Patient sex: M
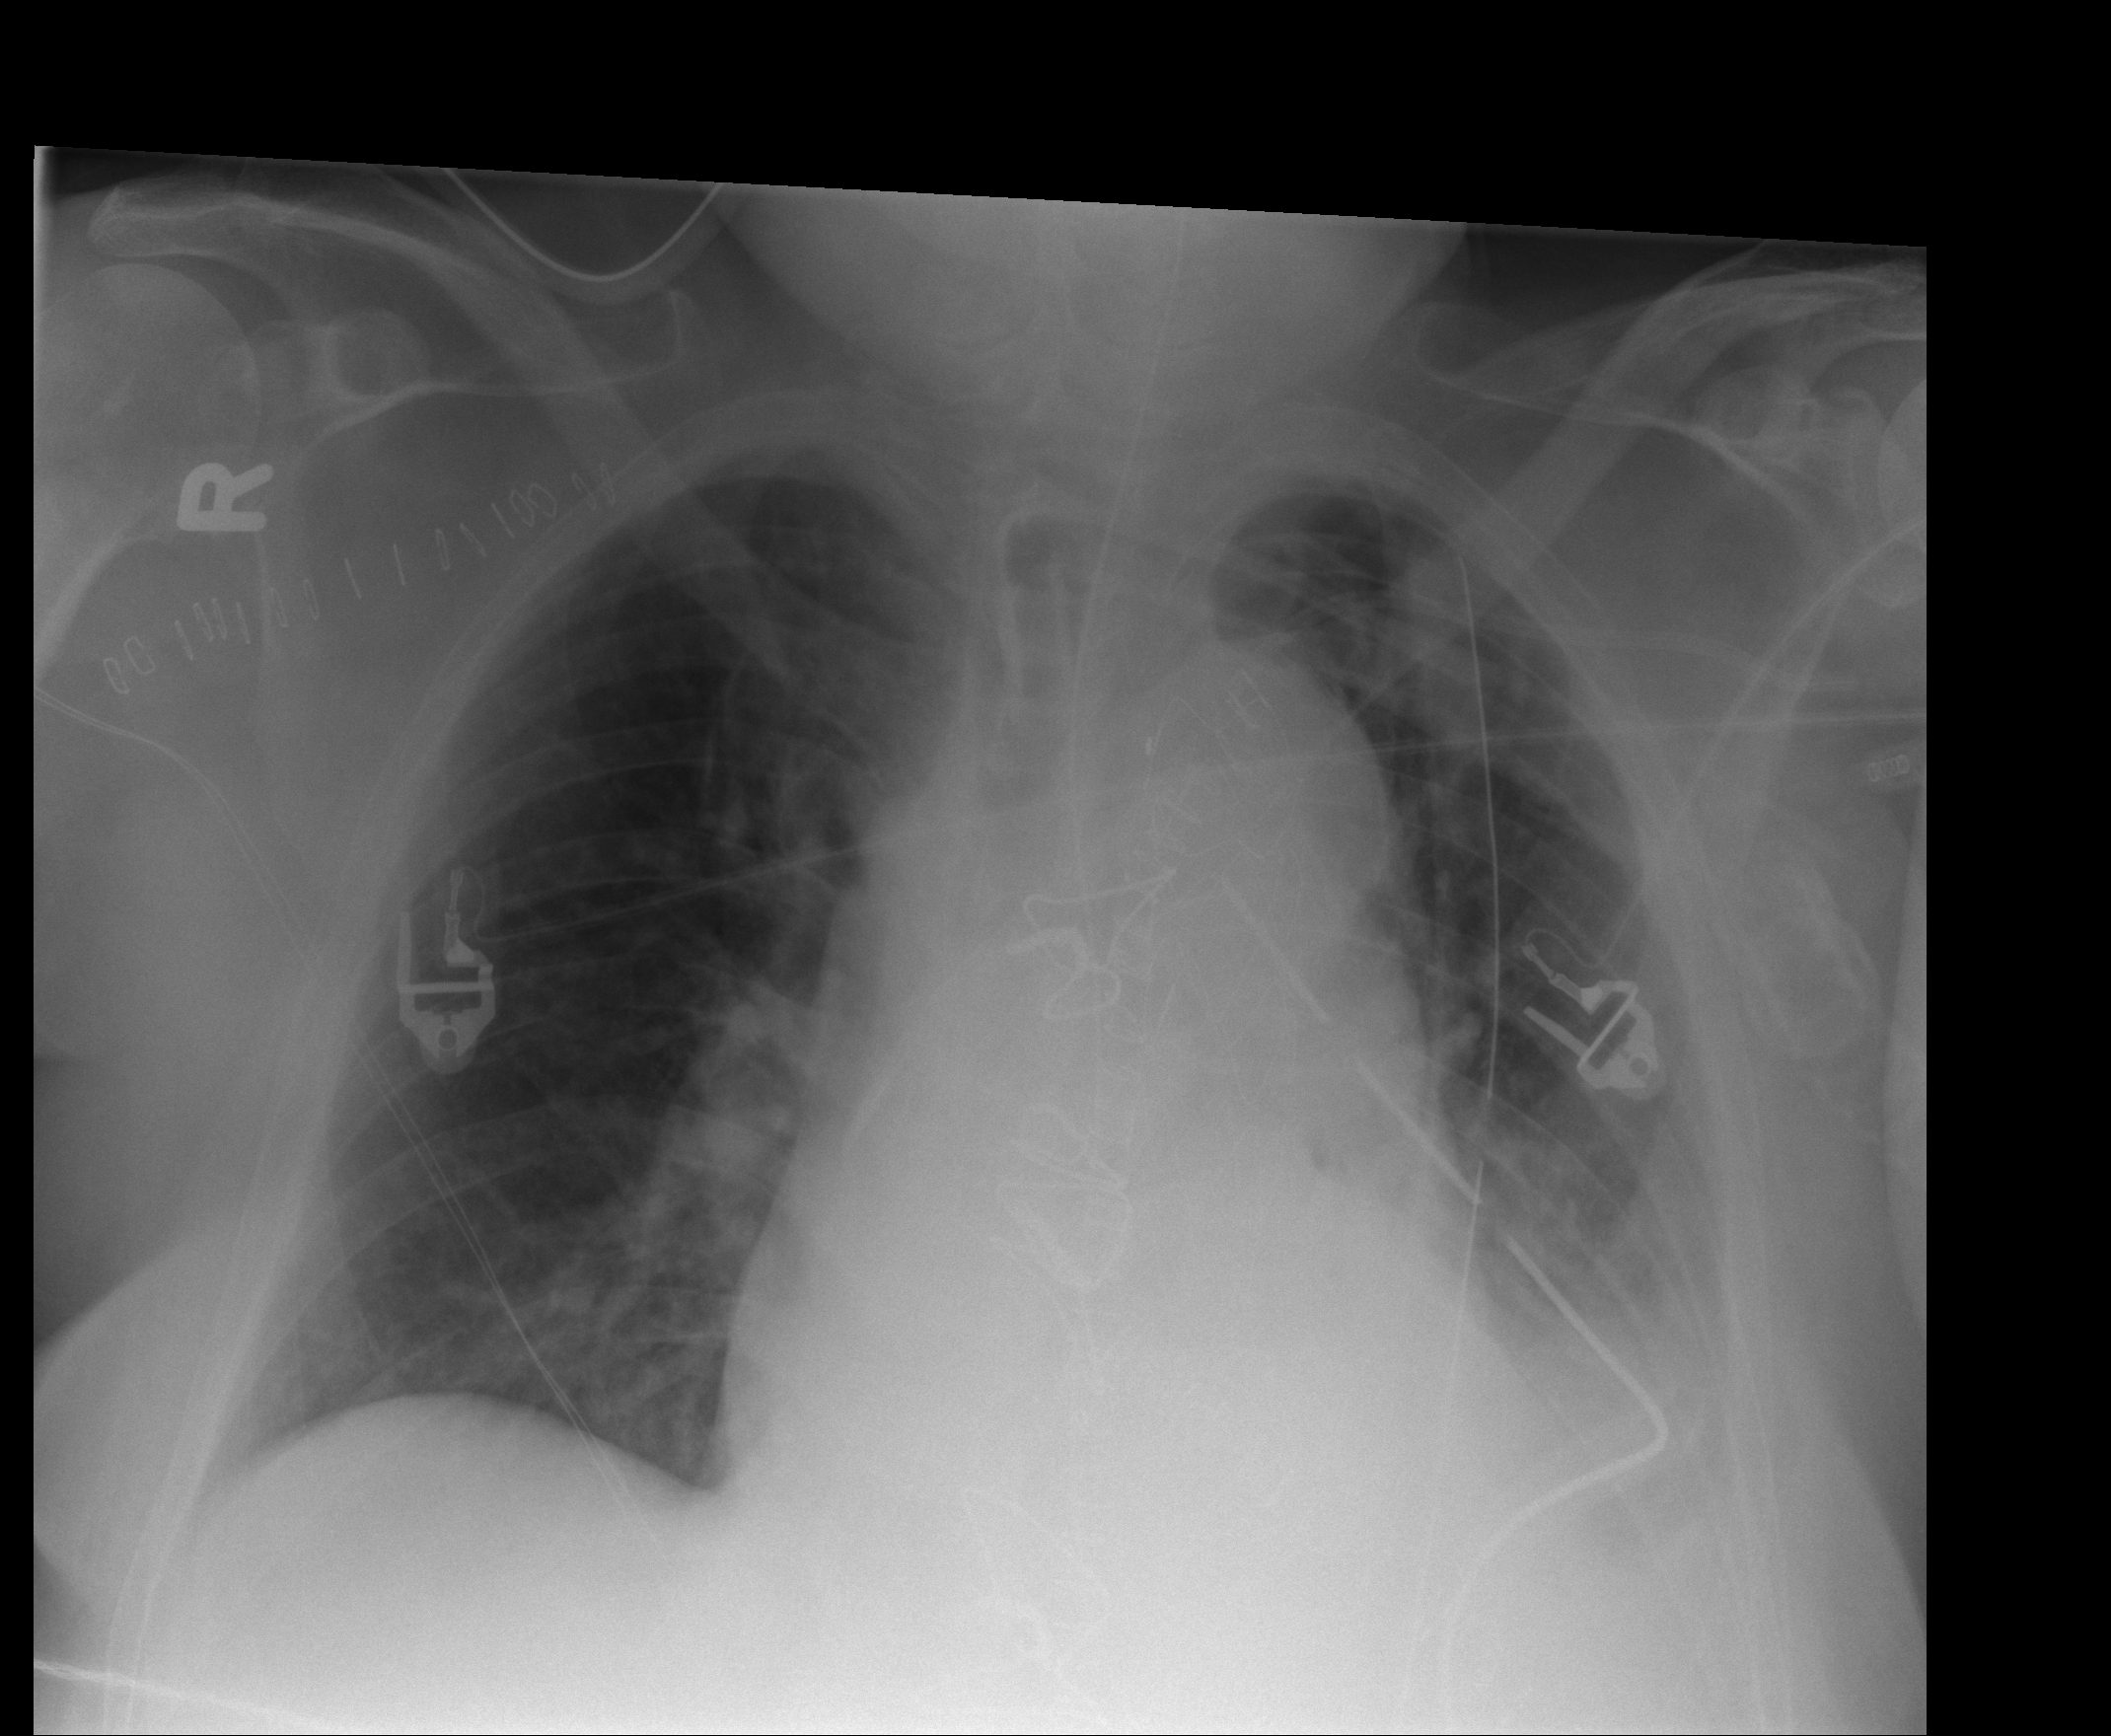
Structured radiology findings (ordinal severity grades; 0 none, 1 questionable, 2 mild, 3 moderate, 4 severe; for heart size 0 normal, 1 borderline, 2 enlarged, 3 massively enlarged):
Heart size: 2
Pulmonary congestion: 2
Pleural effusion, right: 0
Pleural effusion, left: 2
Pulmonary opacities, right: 0
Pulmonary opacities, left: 2
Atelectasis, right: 1
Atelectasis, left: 2